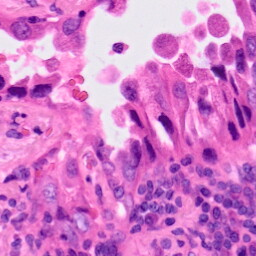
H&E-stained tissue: Lung